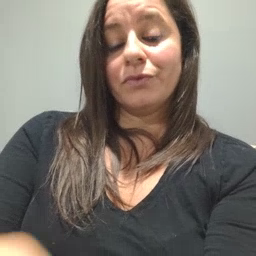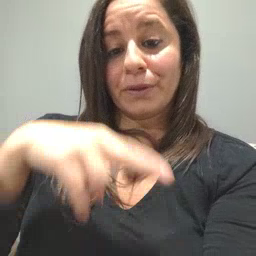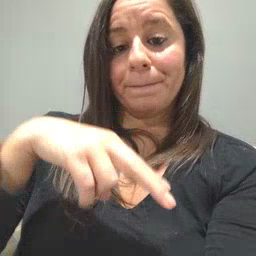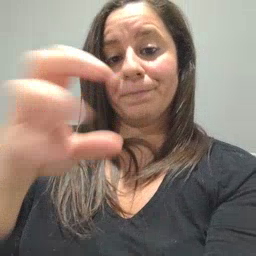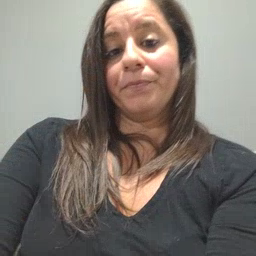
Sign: jump